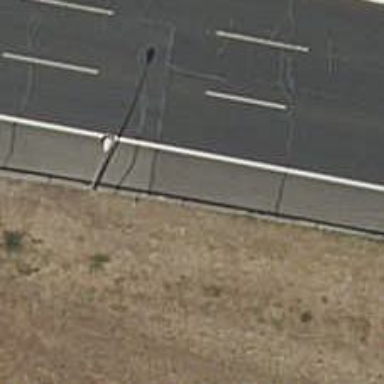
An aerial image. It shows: Guard rail.